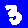
Digit: 3